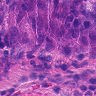
Metastatic tissue present: yes